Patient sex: M
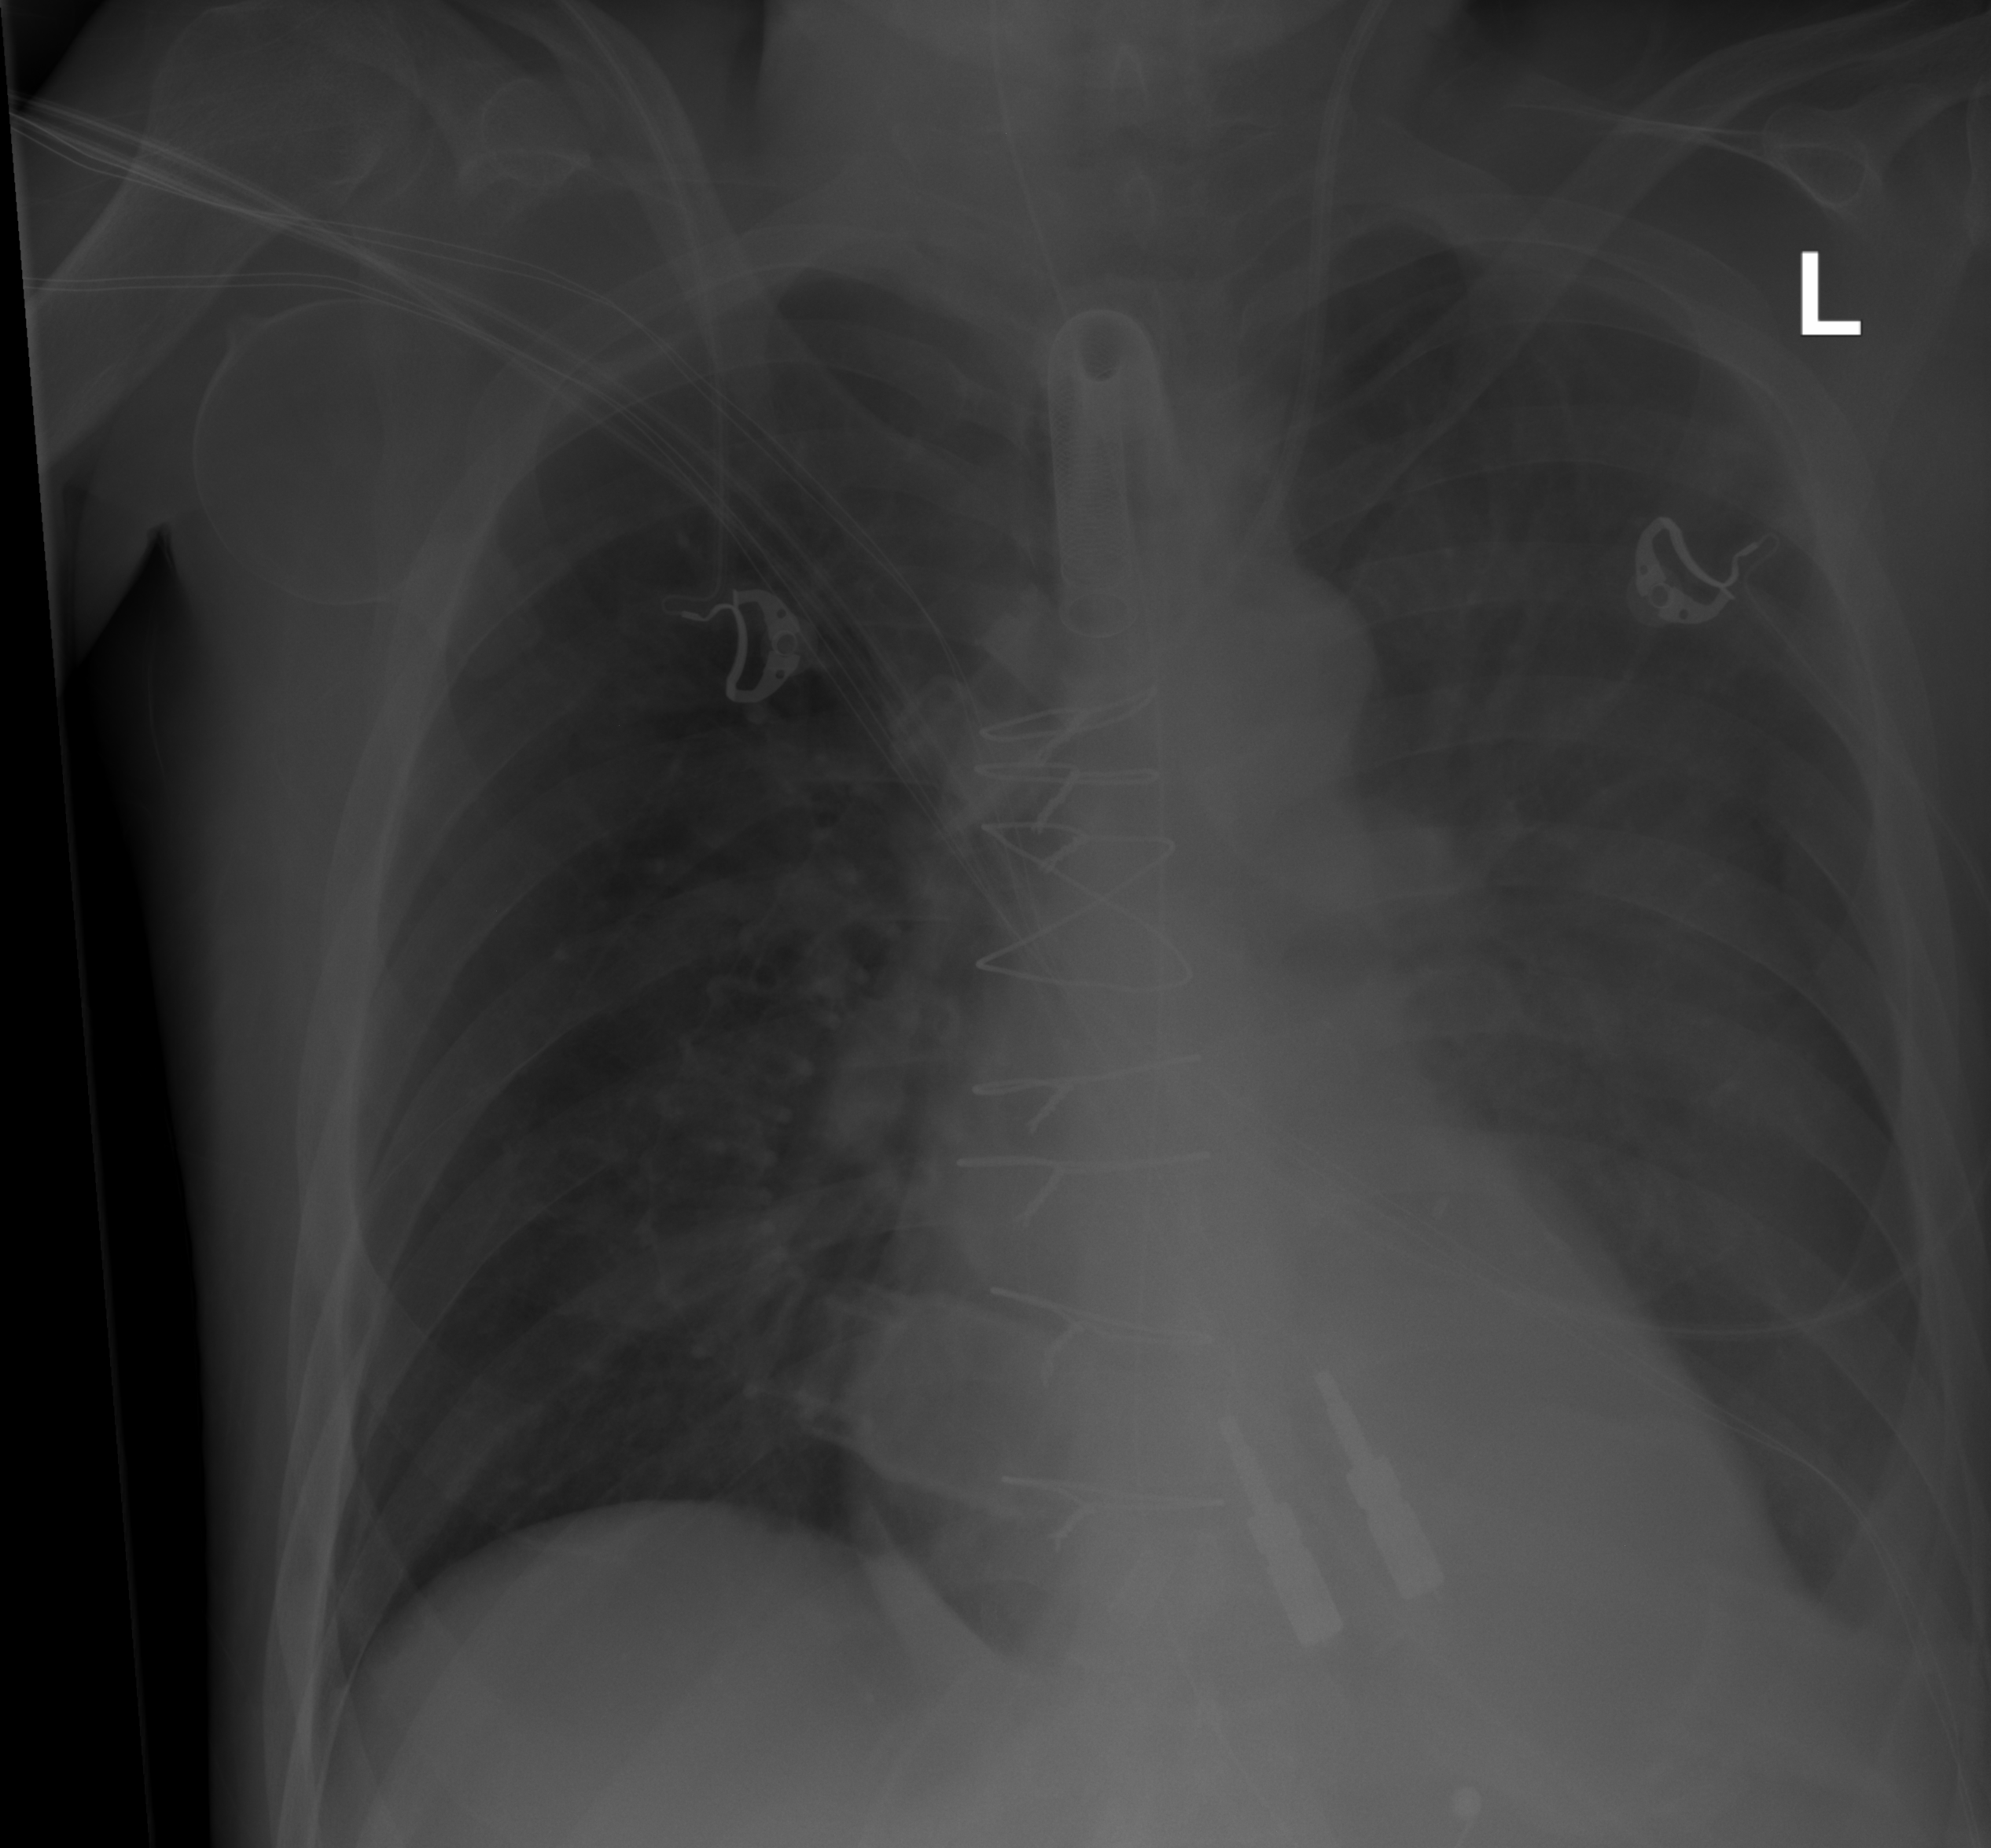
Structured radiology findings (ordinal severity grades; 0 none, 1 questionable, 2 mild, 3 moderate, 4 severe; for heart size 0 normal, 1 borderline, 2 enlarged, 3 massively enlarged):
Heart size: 0
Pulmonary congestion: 0
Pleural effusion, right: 0
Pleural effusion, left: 3
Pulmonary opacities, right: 0
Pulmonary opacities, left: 1
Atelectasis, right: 0
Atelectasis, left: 3